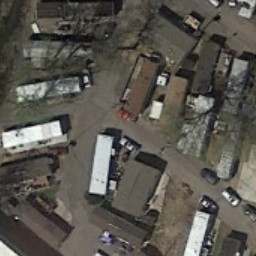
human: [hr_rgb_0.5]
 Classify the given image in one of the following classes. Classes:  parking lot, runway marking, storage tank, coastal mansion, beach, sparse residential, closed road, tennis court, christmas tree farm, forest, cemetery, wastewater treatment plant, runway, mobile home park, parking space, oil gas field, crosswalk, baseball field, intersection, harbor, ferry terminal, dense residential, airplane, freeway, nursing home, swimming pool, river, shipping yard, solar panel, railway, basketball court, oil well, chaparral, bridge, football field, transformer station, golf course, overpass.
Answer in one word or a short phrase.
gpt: mobile home park